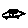
Label: car